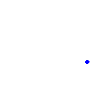
Particle: kaon